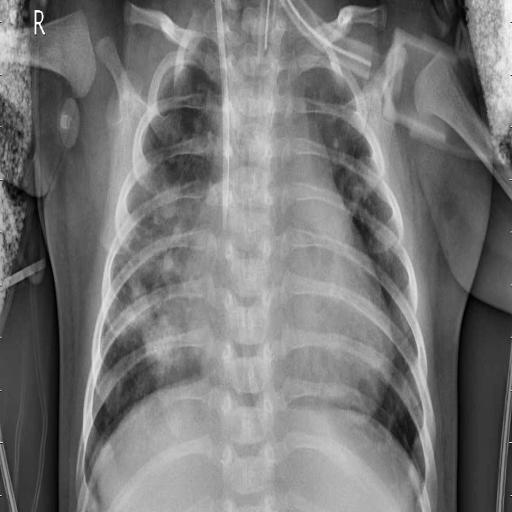
Finding: PNEUMONIA